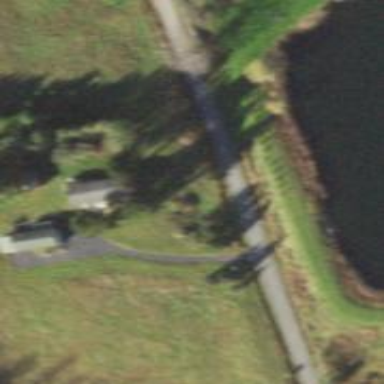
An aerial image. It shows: Driveway leading to service road.